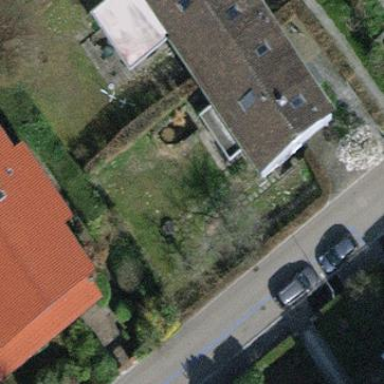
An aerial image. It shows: Semi-detached house.